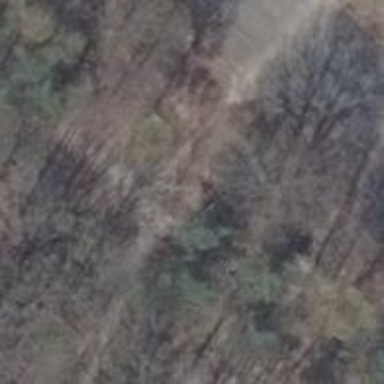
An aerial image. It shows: Dirt path.